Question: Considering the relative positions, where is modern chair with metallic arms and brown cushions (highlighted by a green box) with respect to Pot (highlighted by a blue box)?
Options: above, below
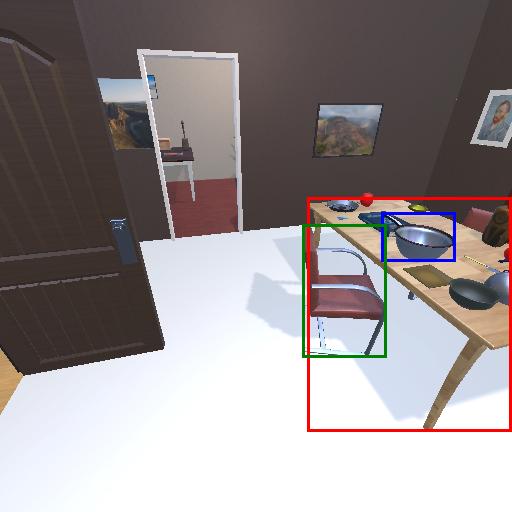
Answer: above